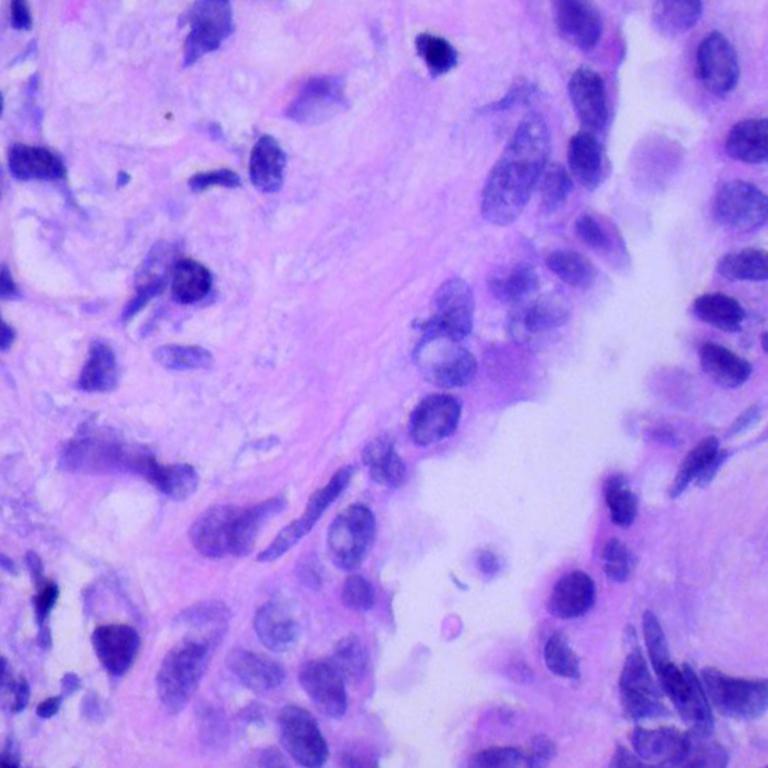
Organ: lung
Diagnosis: adenocarcinomas